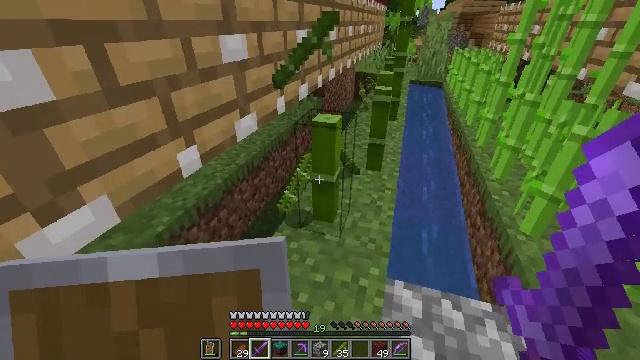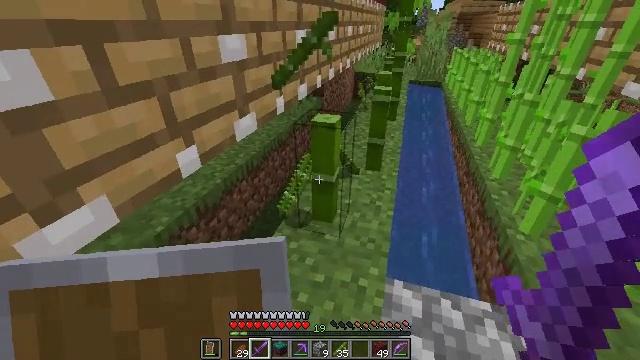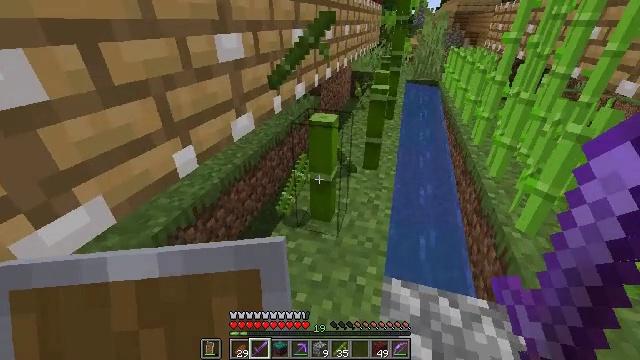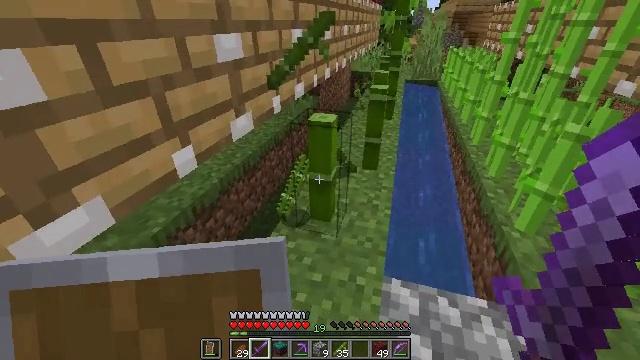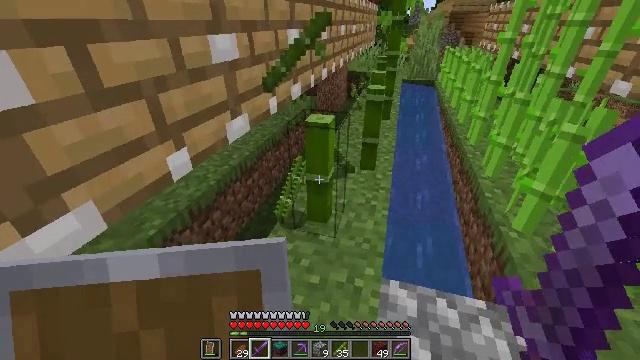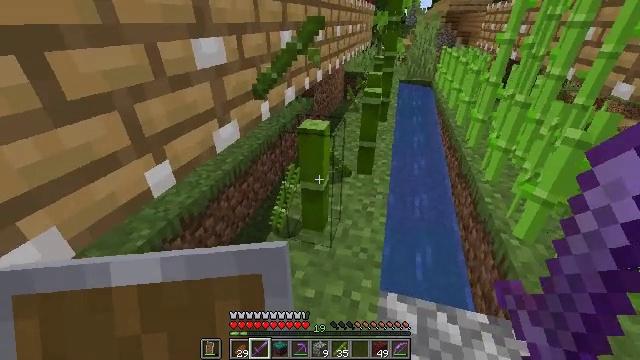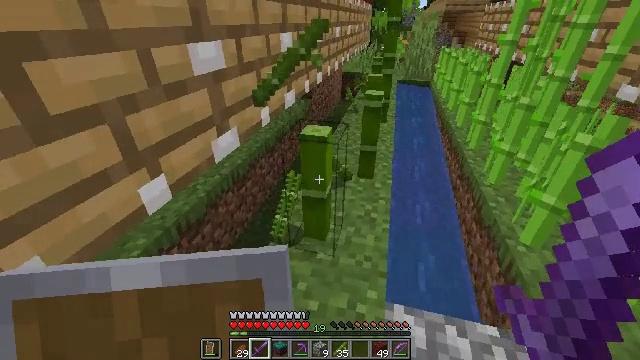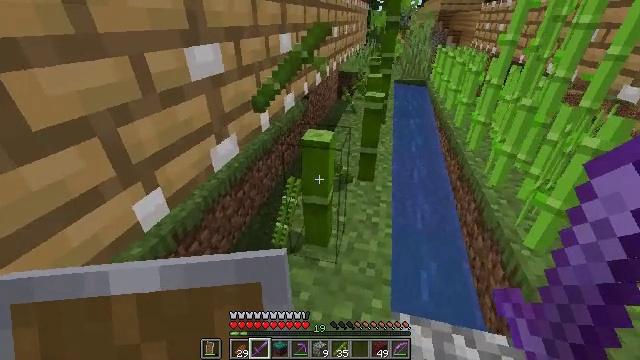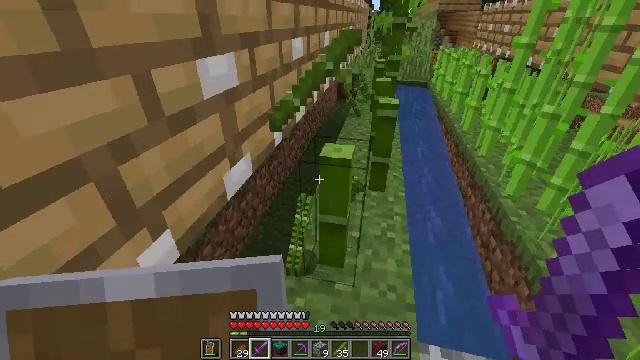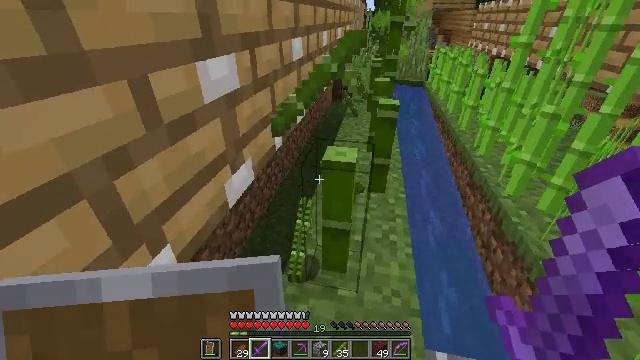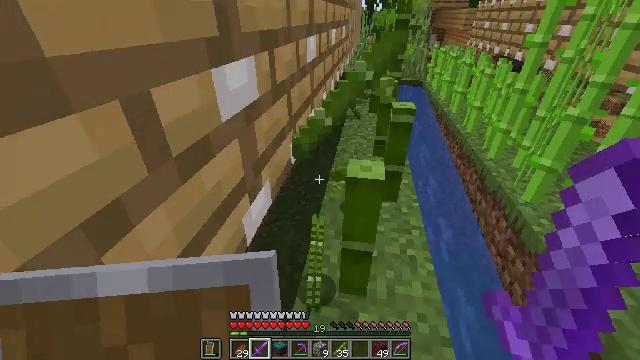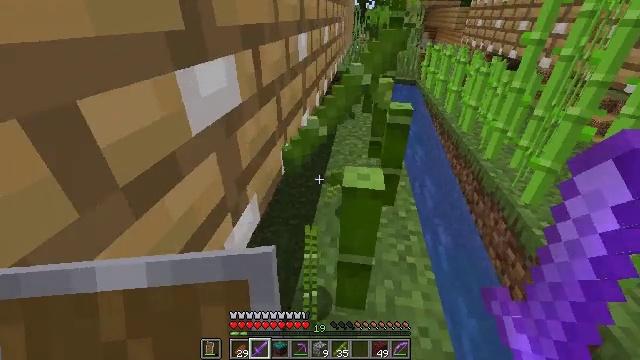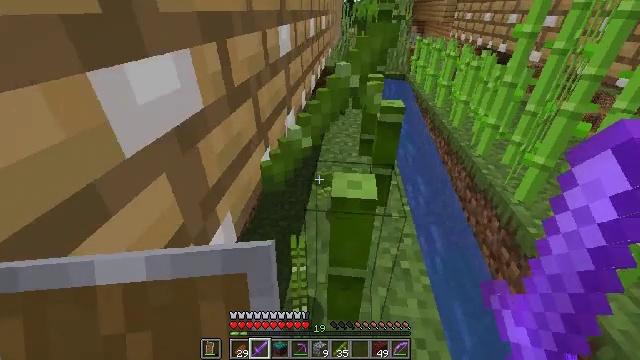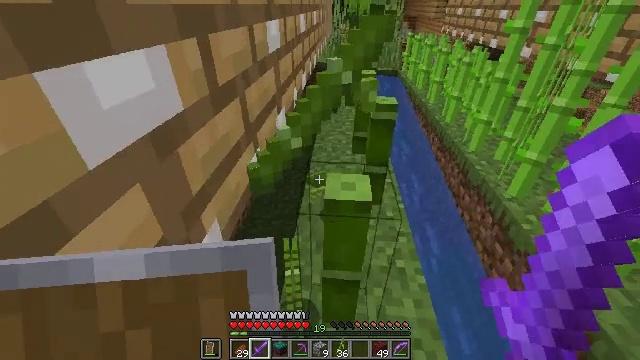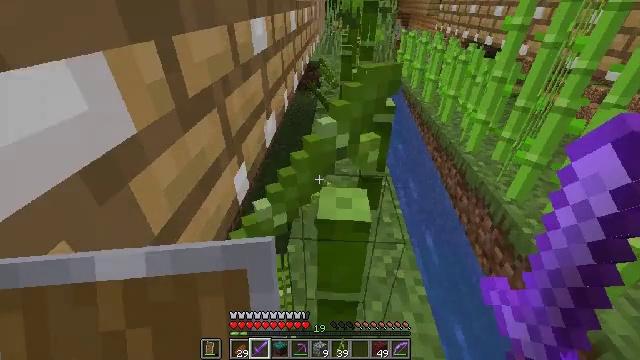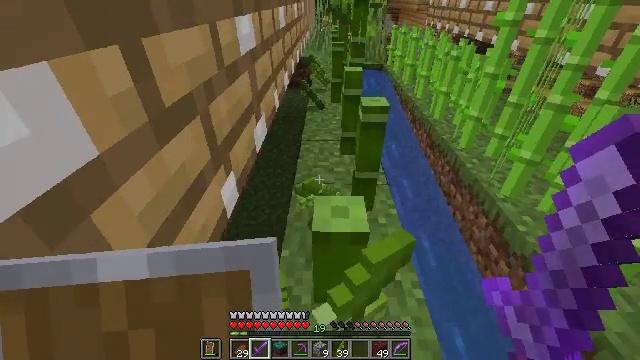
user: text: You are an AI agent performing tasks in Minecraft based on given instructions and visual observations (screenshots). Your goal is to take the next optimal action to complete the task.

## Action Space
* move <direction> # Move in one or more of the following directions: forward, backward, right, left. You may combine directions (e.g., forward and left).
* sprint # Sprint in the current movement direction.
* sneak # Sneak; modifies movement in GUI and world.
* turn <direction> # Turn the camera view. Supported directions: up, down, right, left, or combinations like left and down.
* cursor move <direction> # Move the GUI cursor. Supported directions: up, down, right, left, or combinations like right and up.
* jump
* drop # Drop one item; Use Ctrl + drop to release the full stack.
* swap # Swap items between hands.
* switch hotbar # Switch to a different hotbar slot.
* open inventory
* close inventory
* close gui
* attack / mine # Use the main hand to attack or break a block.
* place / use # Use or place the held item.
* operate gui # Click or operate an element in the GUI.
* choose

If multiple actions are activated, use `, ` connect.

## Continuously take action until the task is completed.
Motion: motion action
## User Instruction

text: Gather tall grass by hitting it.
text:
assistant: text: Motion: no_op
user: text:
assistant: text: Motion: no_op
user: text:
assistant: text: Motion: no_op
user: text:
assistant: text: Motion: move forward and move left
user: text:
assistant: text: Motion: move forward and move left
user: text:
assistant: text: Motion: move forward and move left
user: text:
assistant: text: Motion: move forward and move left, turn right
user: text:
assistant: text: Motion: move forward and move left, turn right
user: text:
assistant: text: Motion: move forward and move left, turn right
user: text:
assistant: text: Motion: move forward and move left, turn right
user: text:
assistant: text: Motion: move forward and move left, turn right
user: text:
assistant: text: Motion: move forward and move left, turn right and down
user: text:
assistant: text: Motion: move forward and move left, turn right
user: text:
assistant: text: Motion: turn right
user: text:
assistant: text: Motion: turn right
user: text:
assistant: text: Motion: turn right and down
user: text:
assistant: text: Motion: turn right
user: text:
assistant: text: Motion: turn right
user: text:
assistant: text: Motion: no_op
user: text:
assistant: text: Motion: no_op
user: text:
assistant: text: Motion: move forward and move right
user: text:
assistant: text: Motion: move forward and move right
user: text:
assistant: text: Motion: move forward and move right
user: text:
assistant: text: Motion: move forward and move right, turn left
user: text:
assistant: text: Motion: move forward
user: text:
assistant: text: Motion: move forward
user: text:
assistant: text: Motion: move forward
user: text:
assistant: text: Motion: move forward
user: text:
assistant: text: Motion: move forward, turn left
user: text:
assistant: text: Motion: move forward and move left, turn left